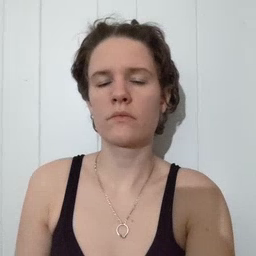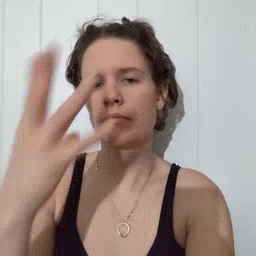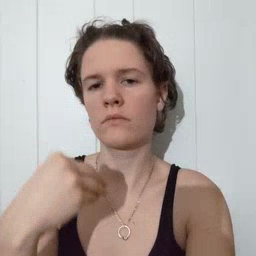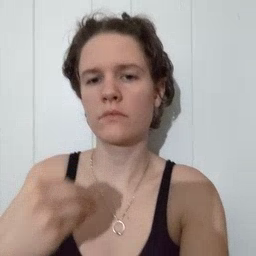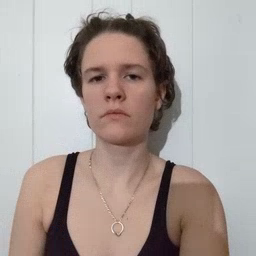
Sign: nap